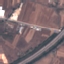
Label: Highway